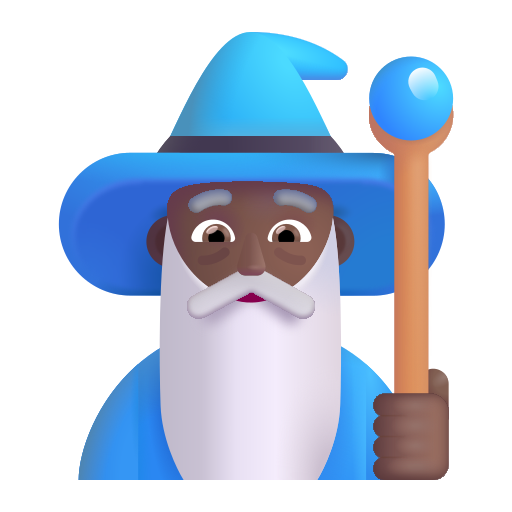
man mage color  dark